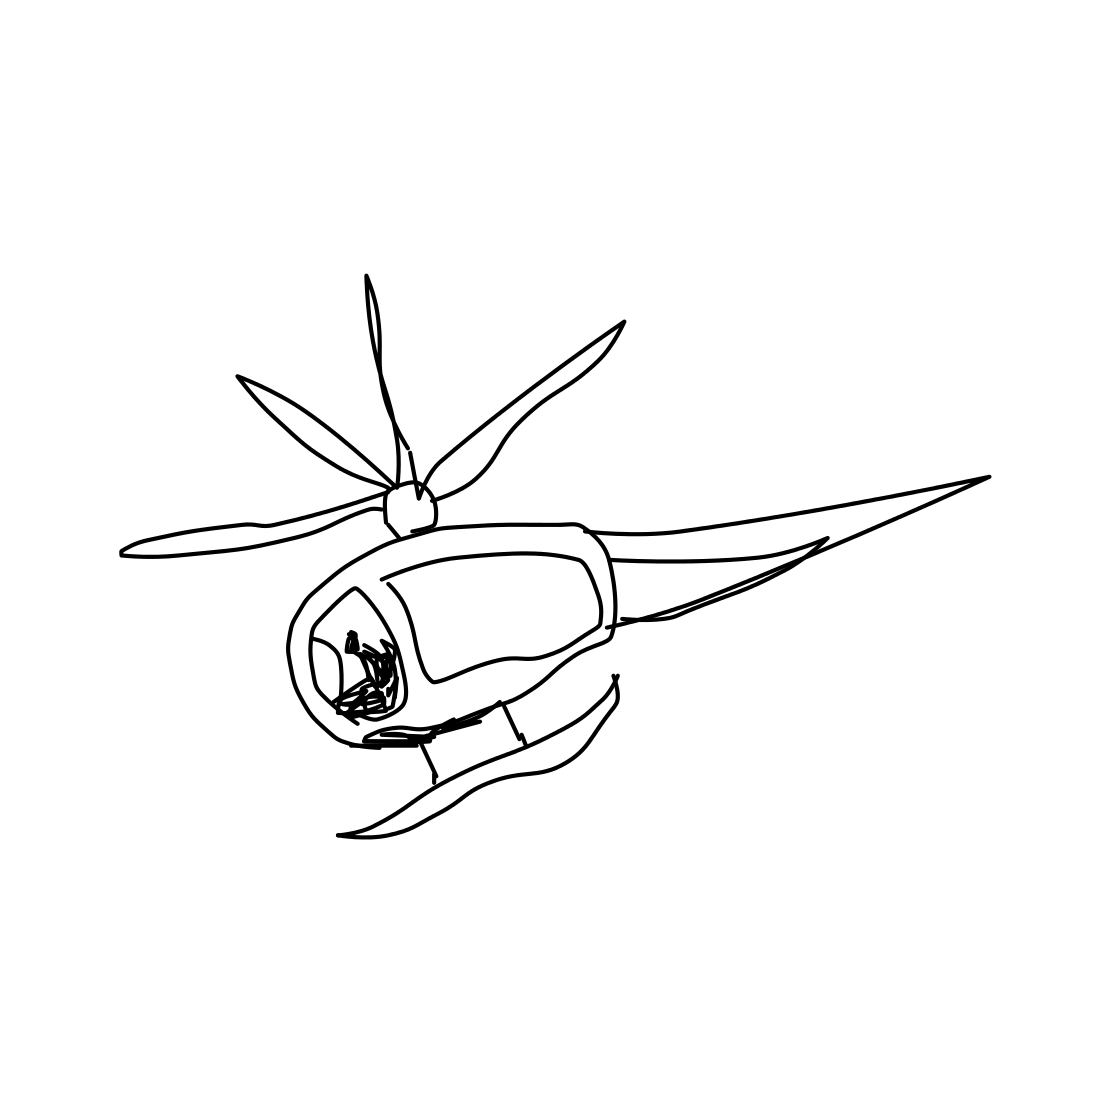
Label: helicopter